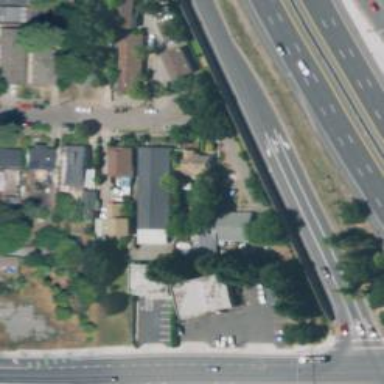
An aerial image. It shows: Alley classified as service road.